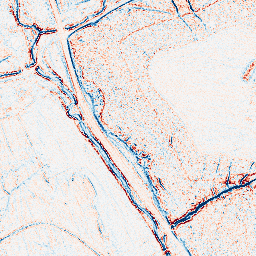
Category: edge_preserving
Decomposition family: bilateral
Decomposition parameters: d: 5
sigma_color: 75
sigma_space: 150
Upsampling method: regularized
Upsampling parameters: scale: 2
lambda_reg: 0.001
Upsampling scale: 2